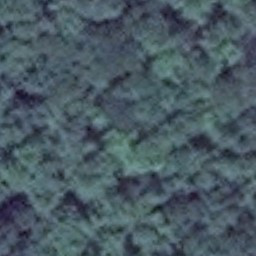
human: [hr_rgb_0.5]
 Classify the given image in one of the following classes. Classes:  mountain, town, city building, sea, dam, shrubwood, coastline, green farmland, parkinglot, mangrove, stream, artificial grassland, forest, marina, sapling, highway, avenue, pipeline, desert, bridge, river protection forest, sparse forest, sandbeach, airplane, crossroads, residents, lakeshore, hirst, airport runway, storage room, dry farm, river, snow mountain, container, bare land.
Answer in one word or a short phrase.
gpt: forest